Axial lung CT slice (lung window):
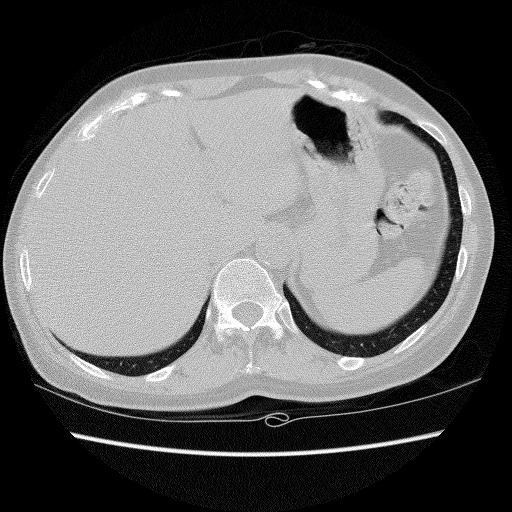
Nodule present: no